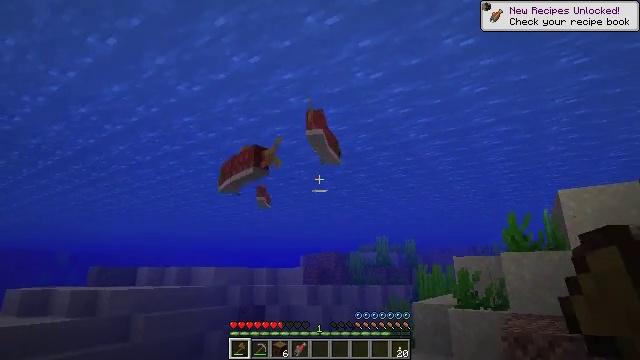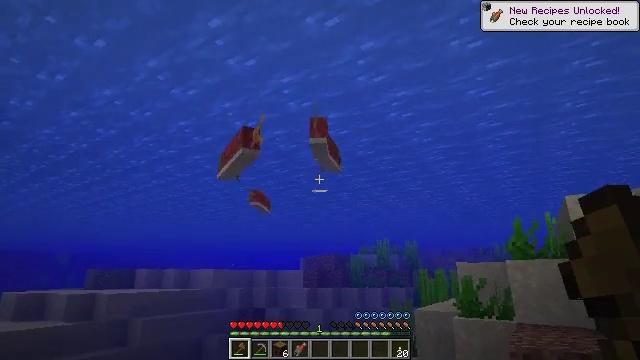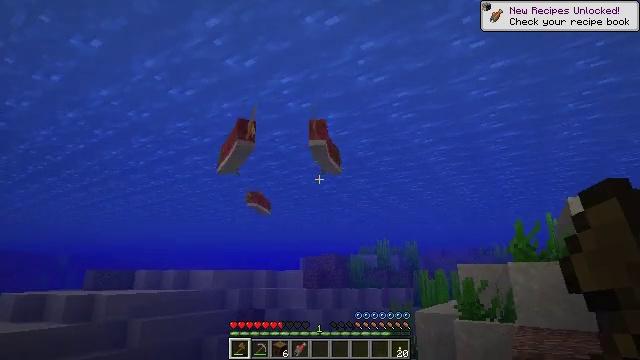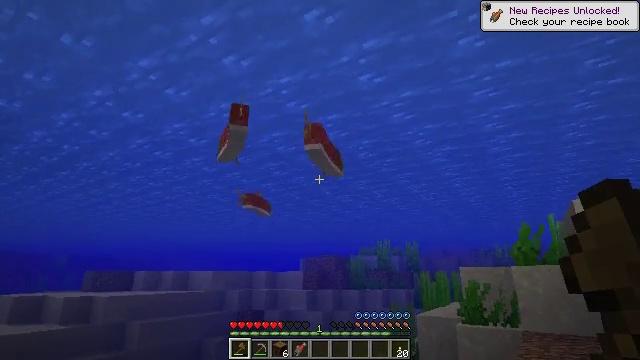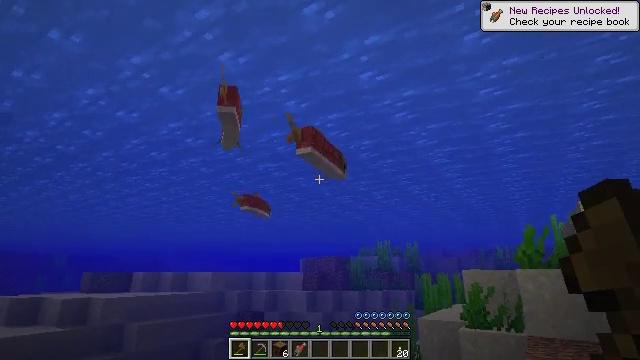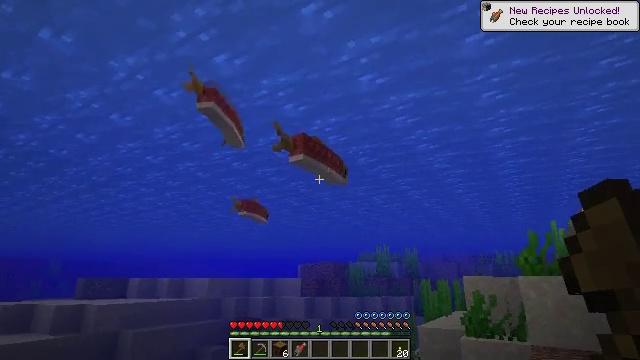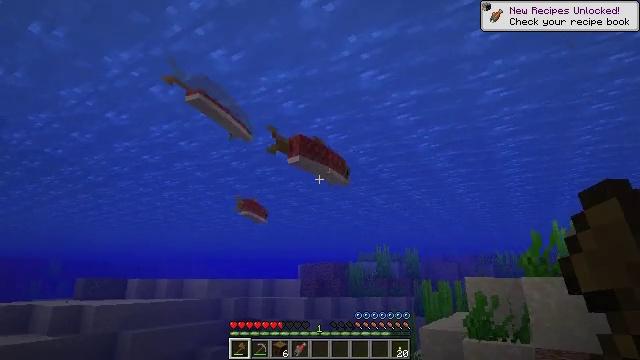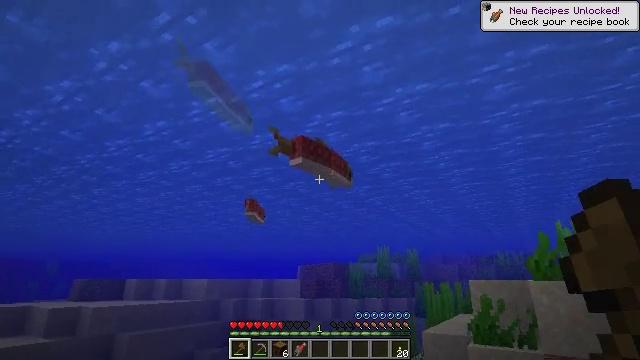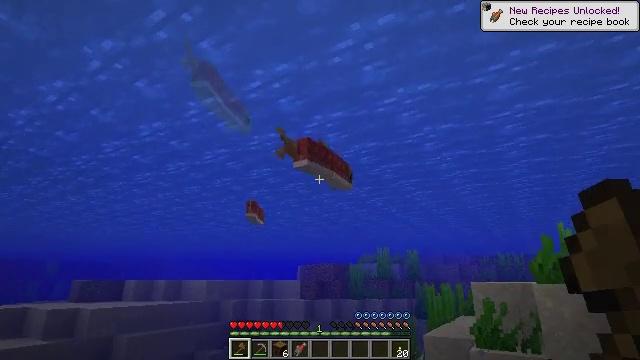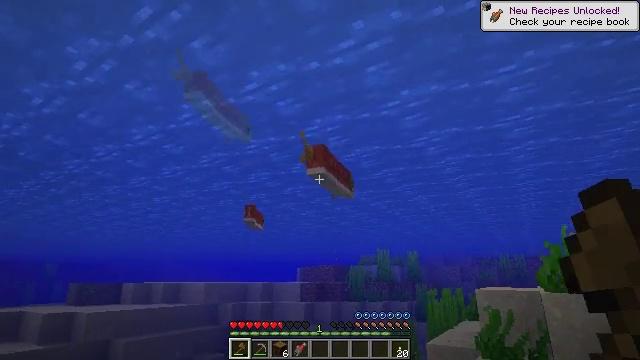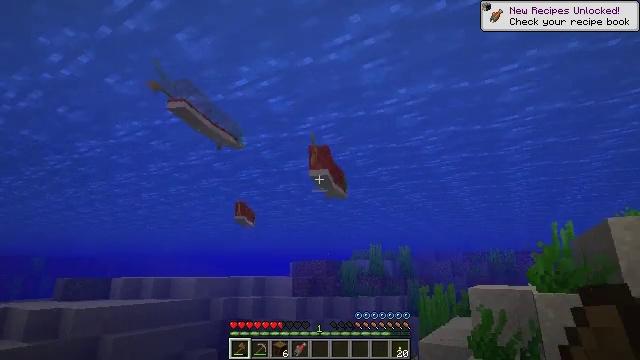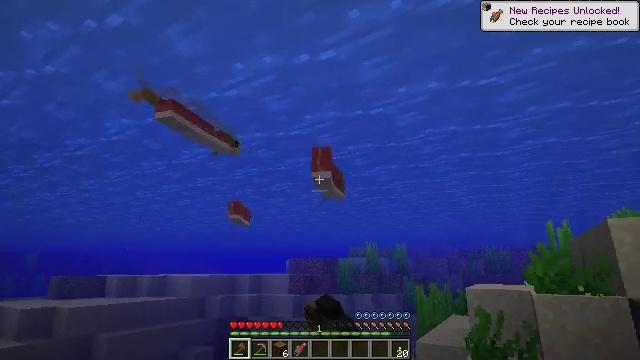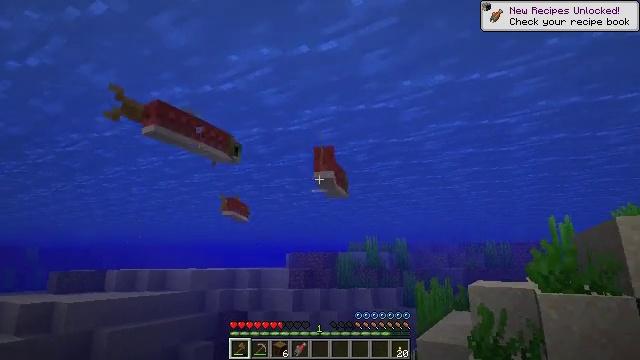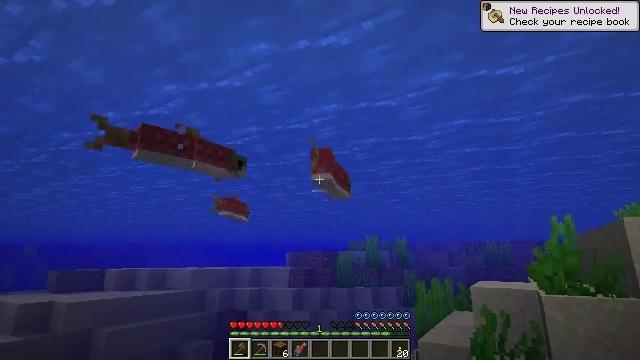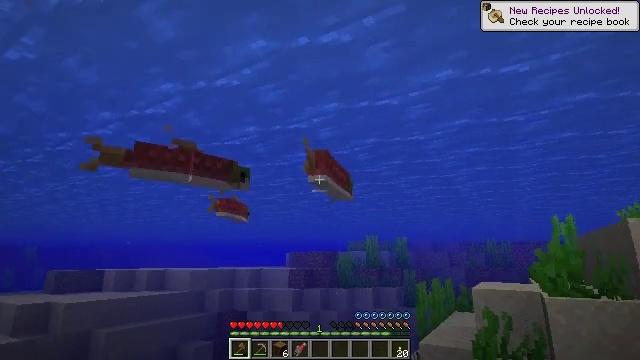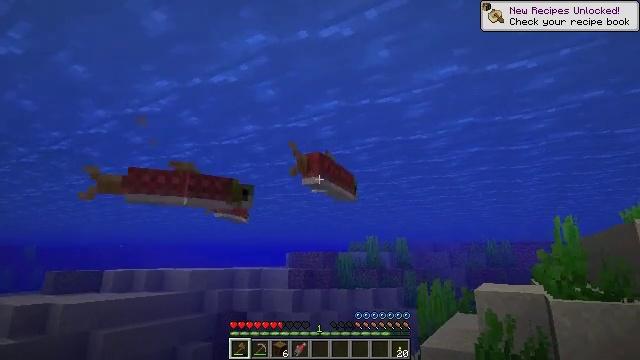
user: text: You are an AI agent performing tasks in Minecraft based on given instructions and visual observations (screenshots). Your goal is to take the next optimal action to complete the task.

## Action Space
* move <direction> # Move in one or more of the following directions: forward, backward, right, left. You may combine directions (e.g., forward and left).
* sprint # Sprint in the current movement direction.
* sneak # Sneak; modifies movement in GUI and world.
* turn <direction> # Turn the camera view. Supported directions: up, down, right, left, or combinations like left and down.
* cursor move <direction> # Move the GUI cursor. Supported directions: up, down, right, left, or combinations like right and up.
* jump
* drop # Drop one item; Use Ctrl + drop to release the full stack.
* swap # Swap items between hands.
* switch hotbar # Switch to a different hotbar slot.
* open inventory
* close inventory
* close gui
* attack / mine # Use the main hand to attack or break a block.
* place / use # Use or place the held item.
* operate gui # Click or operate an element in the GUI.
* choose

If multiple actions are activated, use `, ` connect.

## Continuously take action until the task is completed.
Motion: motion action
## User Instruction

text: Kill the salmon.
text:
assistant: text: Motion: move forward
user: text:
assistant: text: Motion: move forward
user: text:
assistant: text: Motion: move forward
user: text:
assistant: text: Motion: move forward
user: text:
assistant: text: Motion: move forward
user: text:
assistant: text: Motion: move forward
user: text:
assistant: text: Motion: move forward, jump
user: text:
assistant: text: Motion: move forward, jump
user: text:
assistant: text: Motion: move forward, jump
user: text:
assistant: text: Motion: move forward, turn right and down, attack / mine, jump
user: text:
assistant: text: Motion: move forward, attack / mine
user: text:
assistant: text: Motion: move forward, turn down, attack / mine
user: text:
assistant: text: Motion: move forward
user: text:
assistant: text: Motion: move forward
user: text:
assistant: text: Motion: move forward
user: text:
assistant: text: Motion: move forward
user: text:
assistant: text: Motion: move forward
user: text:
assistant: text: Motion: move forward
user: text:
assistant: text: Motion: move forward
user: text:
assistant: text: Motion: move forward
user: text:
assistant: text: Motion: move forward
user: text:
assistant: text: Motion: move forward, turn right
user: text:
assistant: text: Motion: move forward, turn right
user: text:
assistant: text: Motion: move forward, turn right and up
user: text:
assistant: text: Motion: move forward, turn right
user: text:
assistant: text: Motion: move forward
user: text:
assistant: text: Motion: move forward, turn right and up
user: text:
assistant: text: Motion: move forward
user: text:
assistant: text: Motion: move forward, attack / mine, jump
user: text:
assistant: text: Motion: move forward, attack / mine, jump